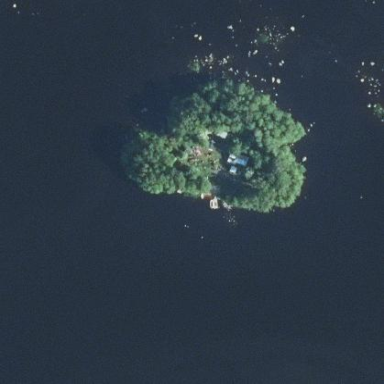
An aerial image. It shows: Islet.